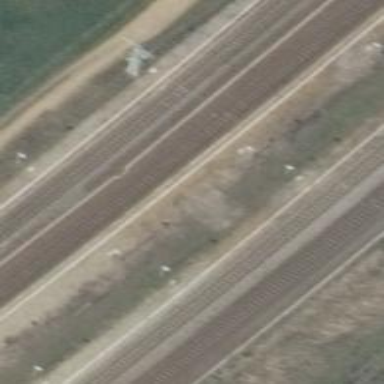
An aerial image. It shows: Railway stop with public transport stop position.